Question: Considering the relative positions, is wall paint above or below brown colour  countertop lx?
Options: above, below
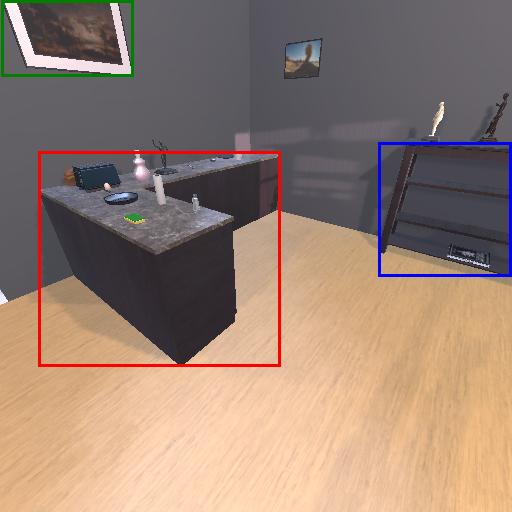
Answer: above